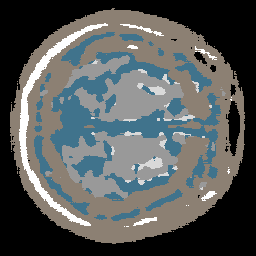
Label: no_lesion